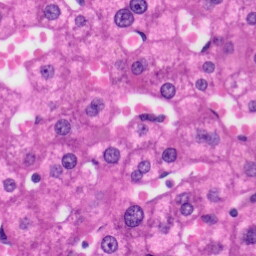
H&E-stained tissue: Liver